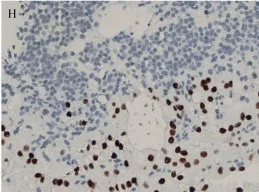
(H) Positive Pax8 immunostaining was observed in myeloma (x200).
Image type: pathology (immunostaining)